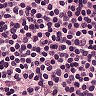
Metastatic tissue present: no